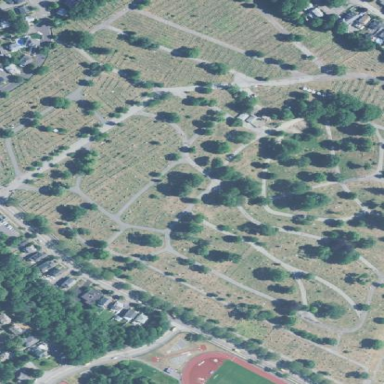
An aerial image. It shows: Cemetery that holds historical significance.